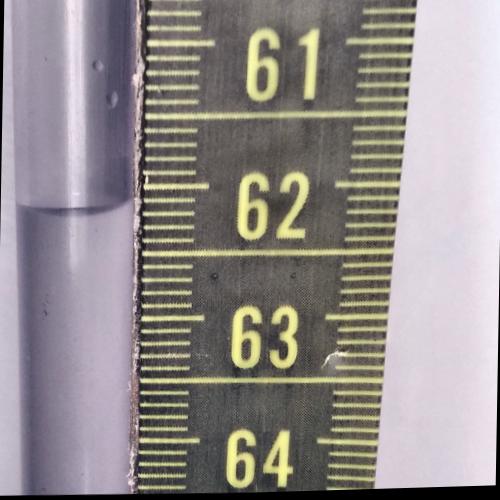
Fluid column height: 62.1 cm